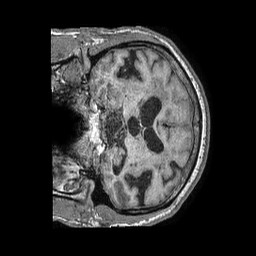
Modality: T1w
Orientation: coronal
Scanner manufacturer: philips
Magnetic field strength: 1.5 T
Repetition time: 0.007582 s
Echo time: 0.003446 s